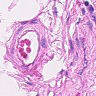
Metastatic tissue present: no